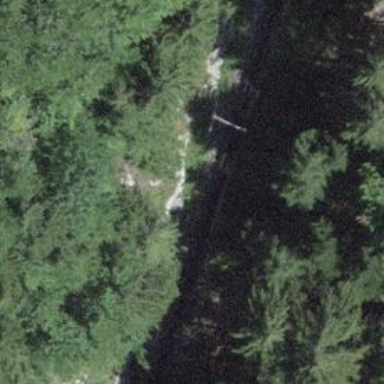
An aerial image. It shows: Narrow-gauge railway track with electrified contact line. The railway has one track.